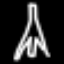
Label: The Eiffel Tower